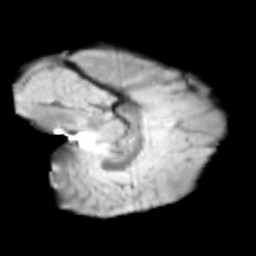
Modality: T2w
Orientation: sagittal
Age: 11
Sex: female
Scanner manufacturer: siemens
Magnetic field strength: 3 T
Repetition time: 3.8 s
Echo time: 0.07 s